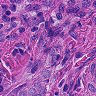
Metastatic tissue present: yes